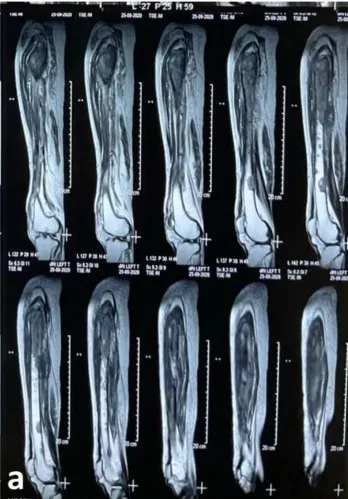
Magnetic resonance imaging sagittal images of the left thigh show a large heterogeneous T1-weighted.
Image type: radiology (mri)